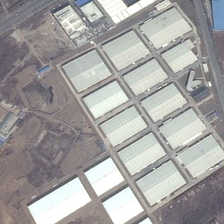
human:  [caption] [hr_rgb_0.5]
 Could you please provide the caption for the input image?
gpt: many buildings are in an industrial area .

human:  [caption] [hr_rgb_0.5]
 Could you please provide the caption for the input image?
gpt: many buildings are in an industrial area .

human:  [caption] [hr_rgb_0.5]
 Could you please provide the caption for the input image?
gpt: many buildings are in an industrial area .

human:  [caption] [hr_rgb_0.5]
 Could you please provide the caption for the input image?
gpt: many buildings are in an industrial area .

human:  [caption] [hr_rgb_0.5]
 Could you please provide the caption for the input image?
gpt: many buildings are in an industrial area .